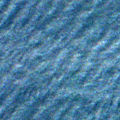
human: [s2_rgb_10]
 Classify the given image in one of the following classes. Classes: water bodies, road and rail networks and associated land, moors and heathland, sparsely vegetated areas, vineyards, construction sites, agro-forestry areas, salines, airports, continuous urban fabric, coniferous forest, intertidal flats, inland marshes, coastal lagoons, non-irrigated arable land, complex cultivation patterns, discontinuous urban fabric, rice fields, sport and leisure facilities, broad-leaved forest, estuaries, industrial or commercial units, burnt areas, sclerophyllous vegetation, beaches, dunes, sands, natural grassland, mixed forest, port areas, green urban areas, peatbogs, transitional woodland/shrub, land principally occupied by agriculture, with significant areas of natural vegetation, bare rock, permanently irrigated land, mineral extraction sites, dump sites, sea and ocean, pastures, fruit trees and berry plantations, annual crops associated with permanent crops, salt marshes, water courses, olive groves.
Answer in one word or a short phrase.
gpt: sea and ocean